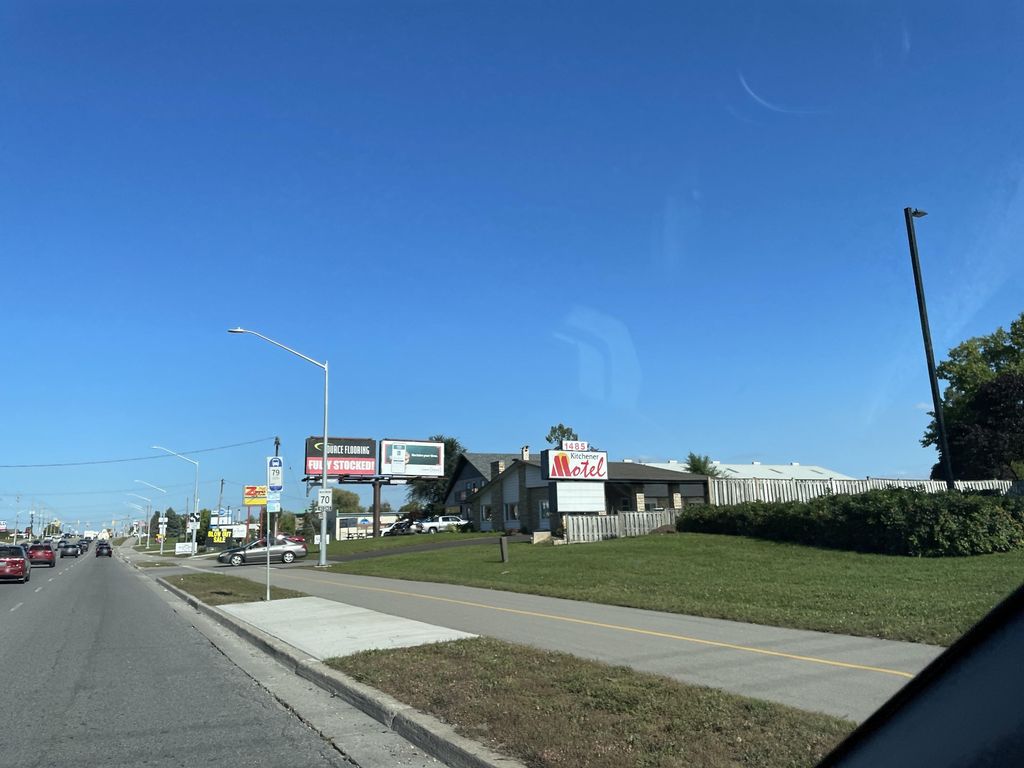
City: kitchener-waterloo